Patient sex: M
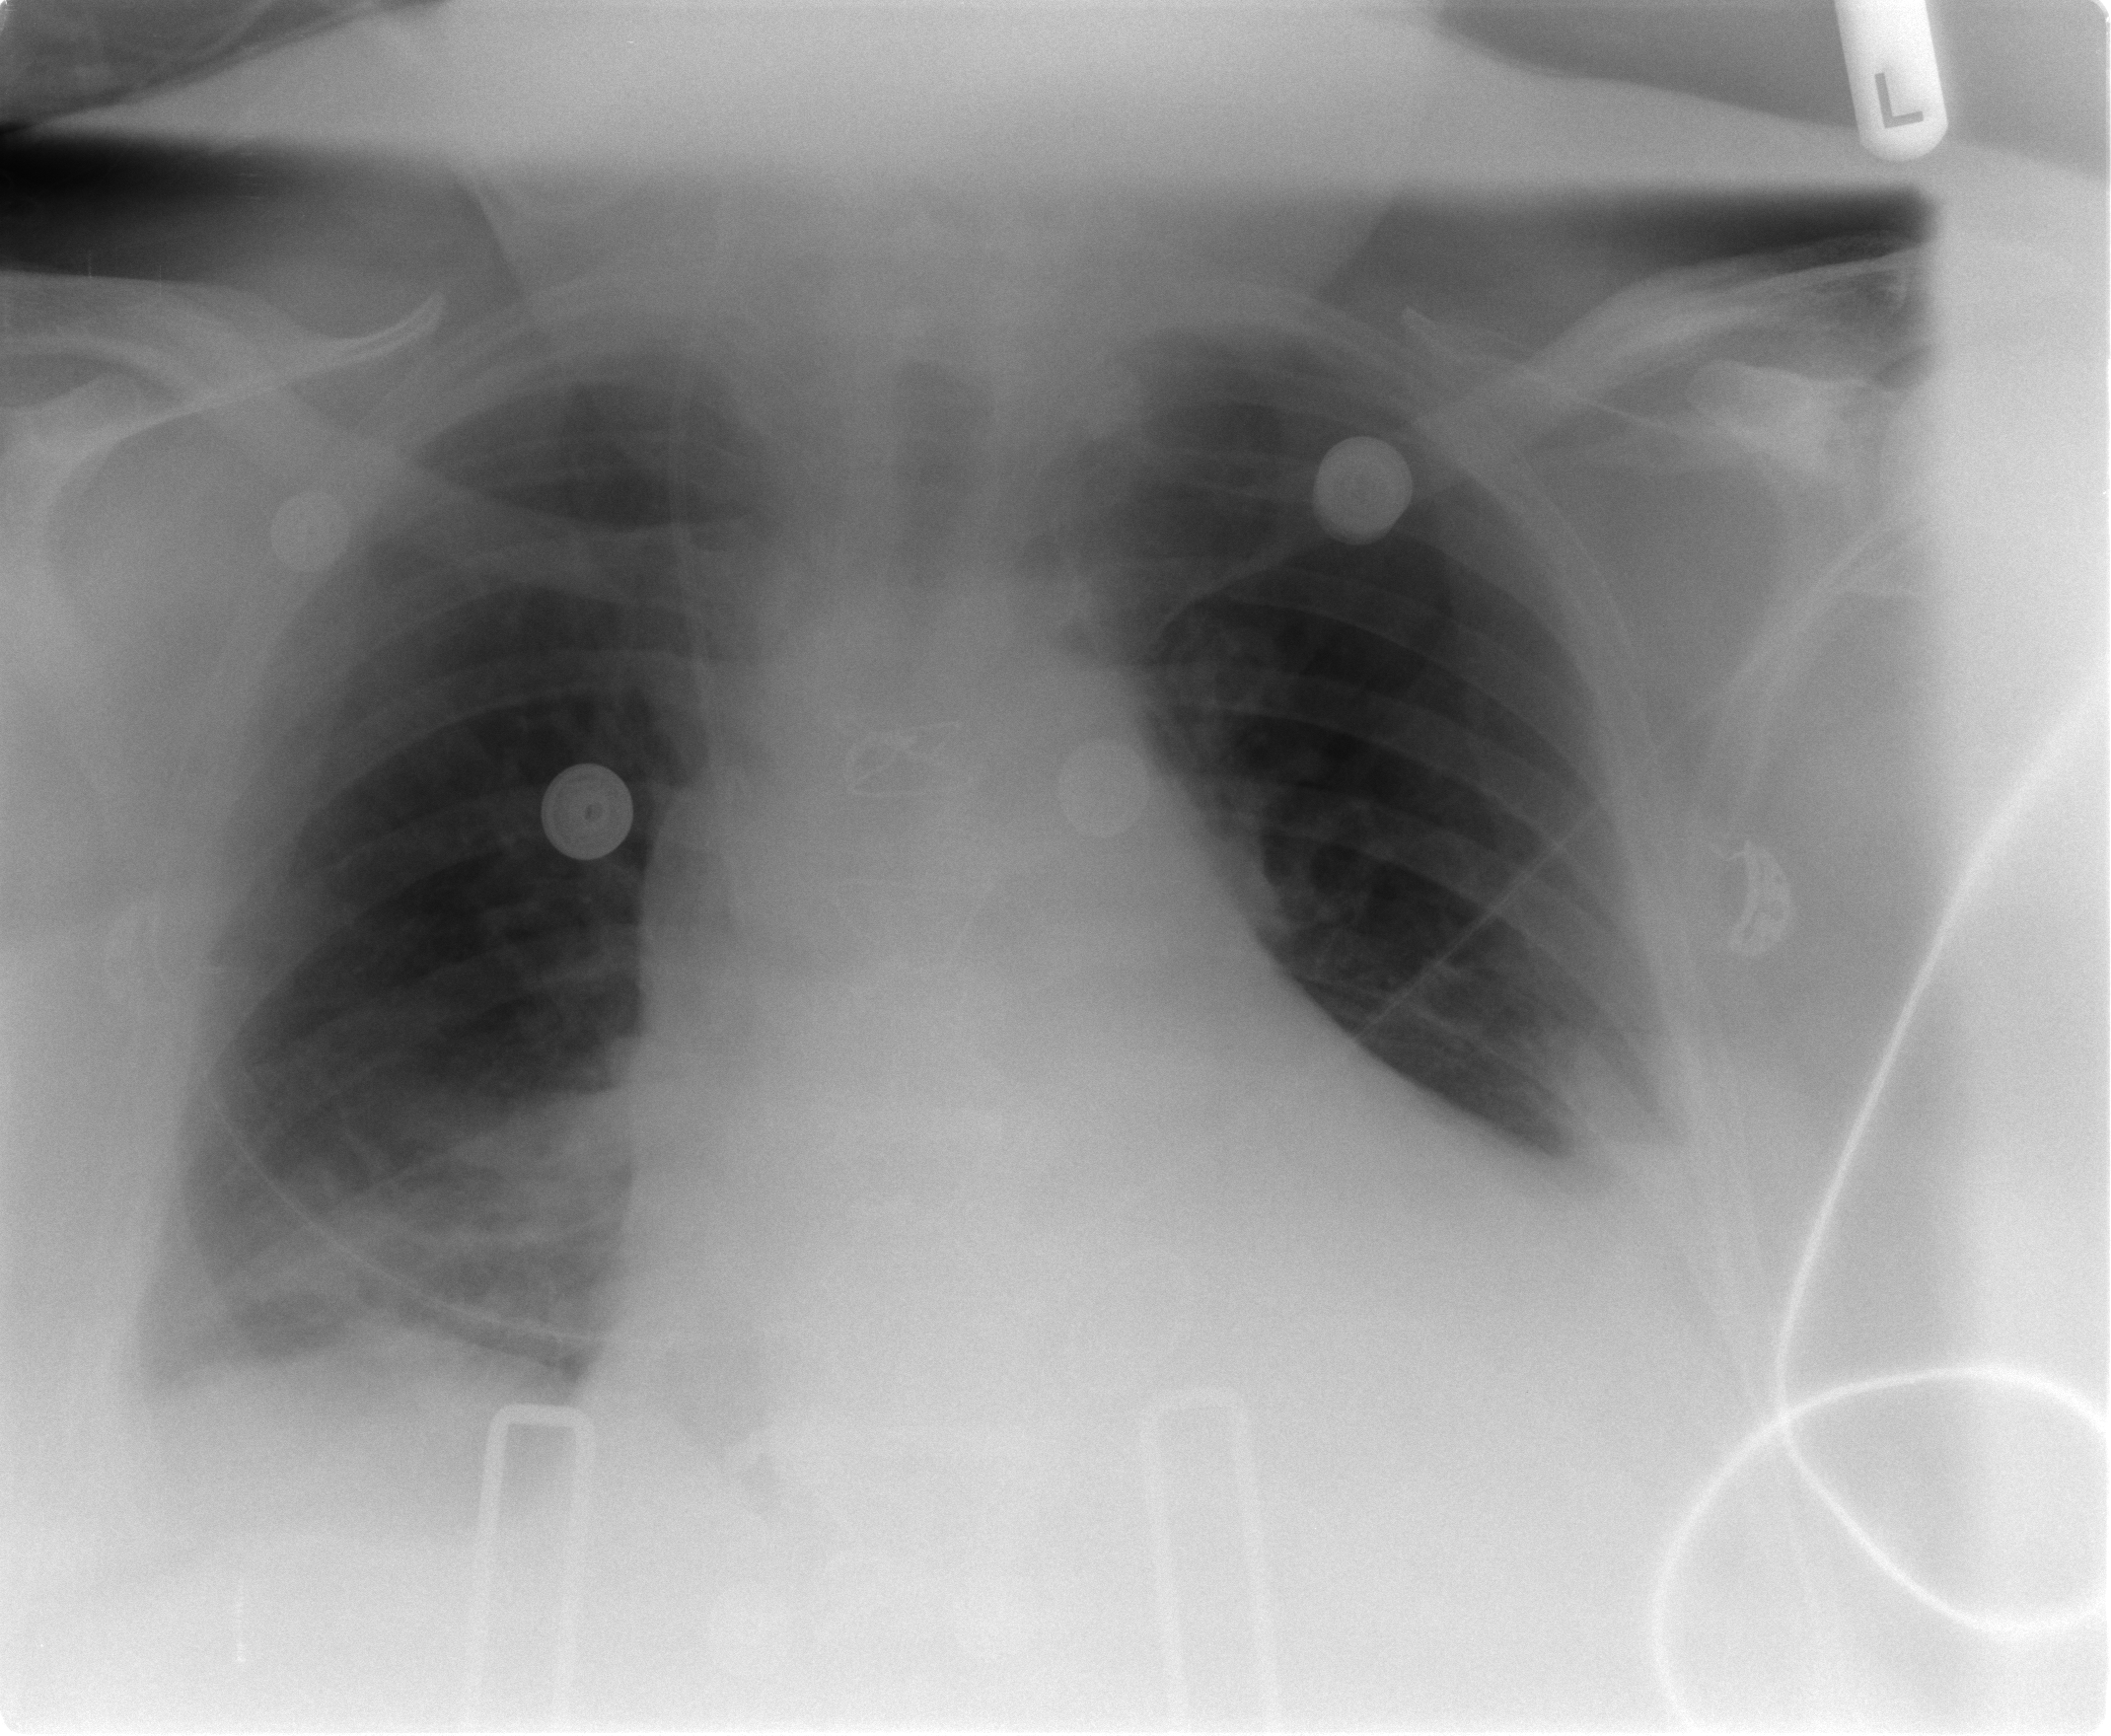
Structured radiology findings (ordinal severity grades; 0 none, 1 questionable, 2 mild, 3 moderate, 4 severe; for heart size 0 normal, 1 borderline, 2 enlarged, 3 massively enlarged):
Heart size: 2
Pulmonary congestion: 0
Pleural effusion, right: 1
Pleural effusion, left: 2
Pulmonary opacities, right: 2
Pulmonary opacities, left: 0
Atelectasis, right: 3
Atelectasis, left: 3